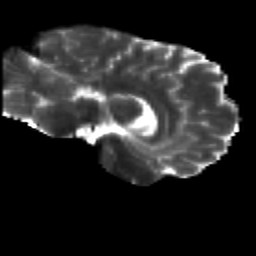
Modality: T2w
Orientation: sagittal
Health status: healthy
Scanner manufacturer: siemens
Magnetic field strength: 3 T
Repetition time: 12 s
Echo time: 0.092 s